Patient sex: F
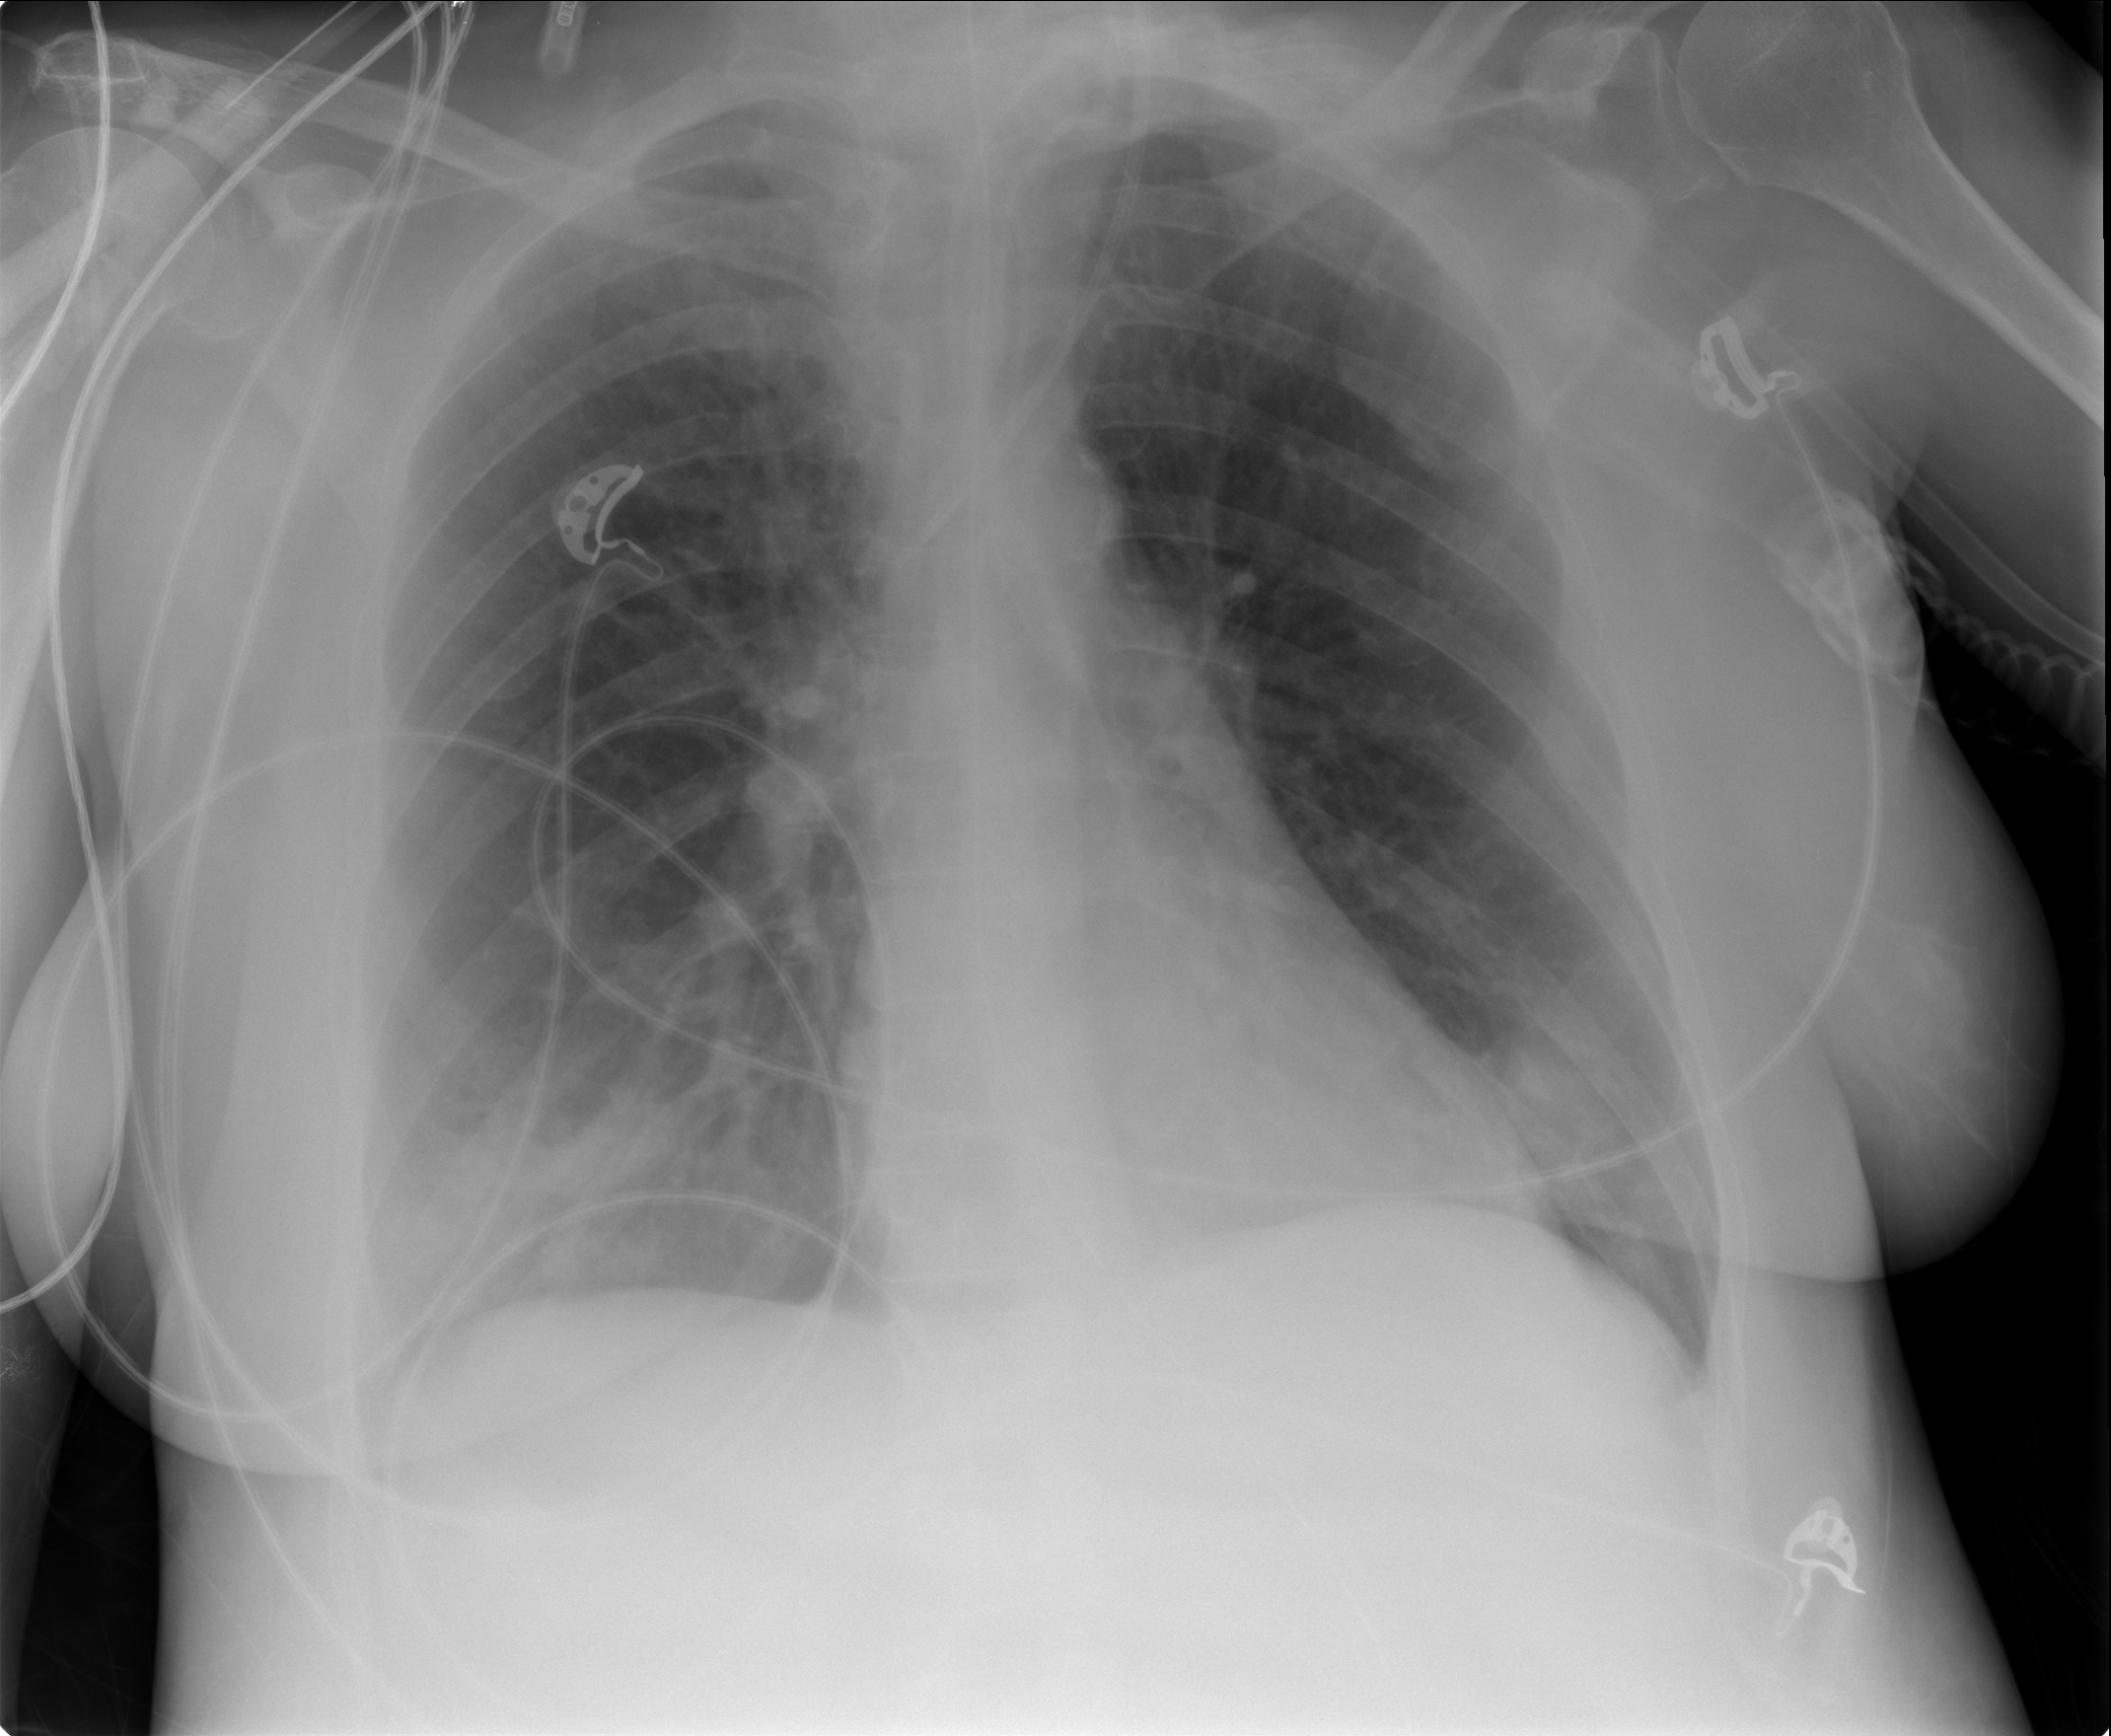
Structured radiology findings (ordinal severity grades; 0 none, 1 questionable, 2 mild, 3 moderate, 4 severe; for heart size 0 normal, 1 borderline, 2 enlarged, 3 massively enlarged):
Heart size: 0
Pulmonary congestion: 2
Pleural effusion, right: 0
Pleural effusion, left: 0
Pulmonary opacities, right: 2
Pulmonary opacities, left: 0
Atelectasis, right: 3
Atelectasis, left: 2